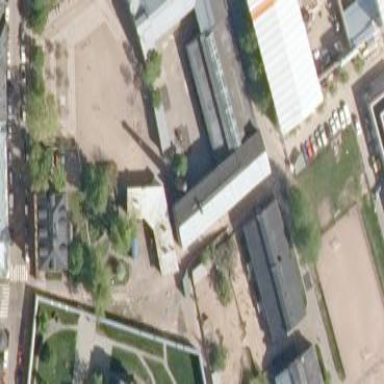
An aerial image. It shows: Kindergarten.